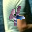
Label: 4